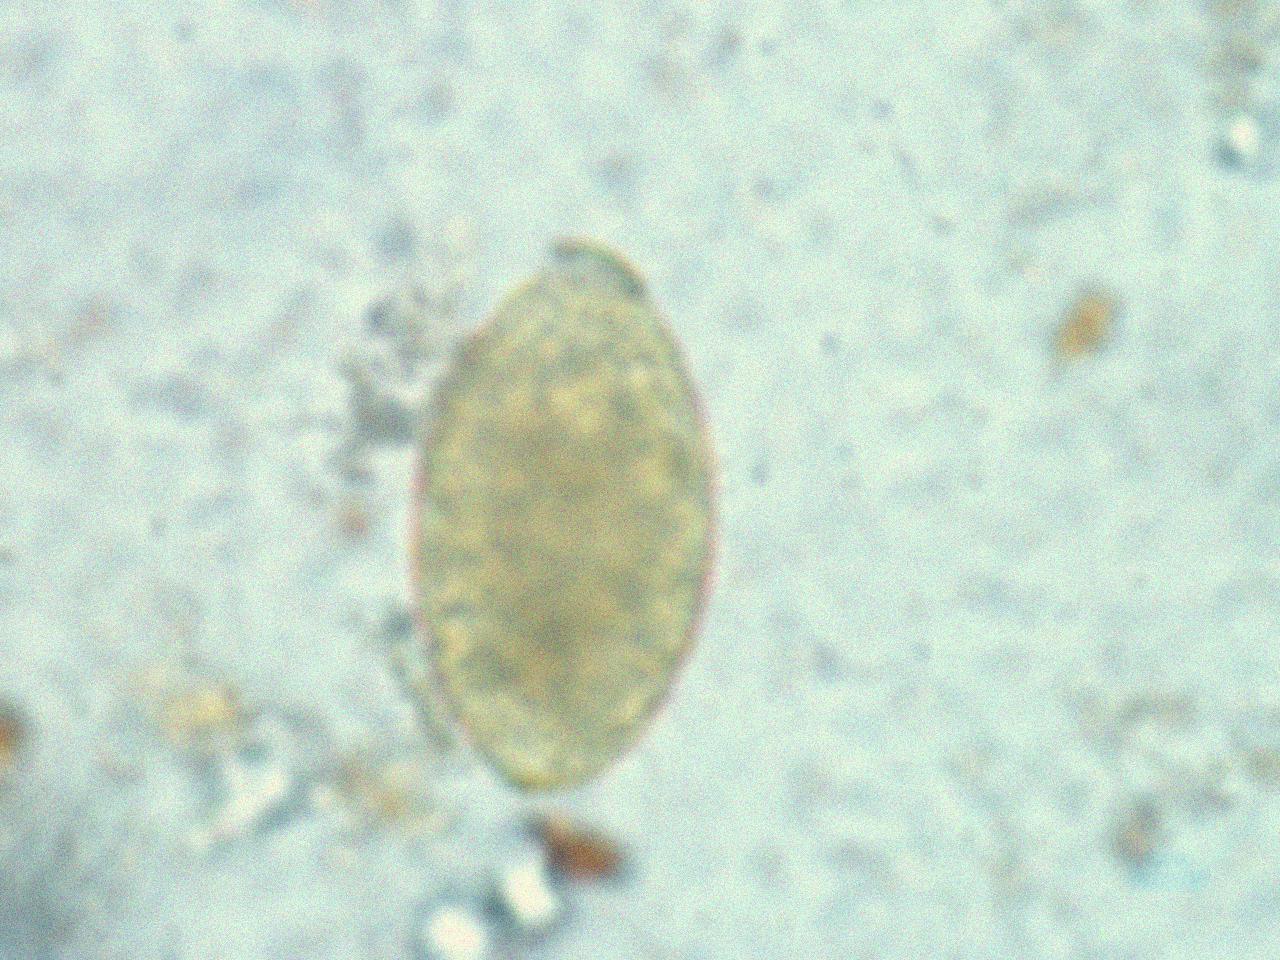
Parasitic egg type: Fasciolopsis buski